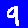
Digit: 9